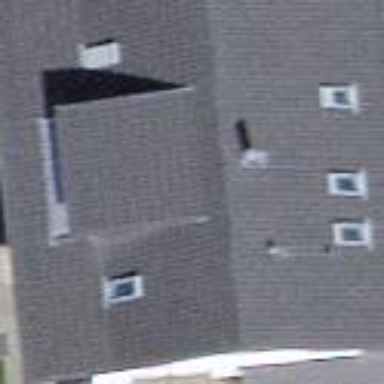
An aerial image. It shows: Gabled roofed house.